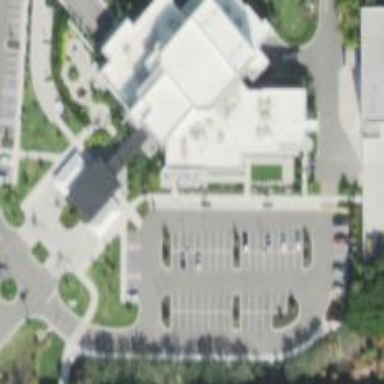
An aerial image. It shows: Parking space.